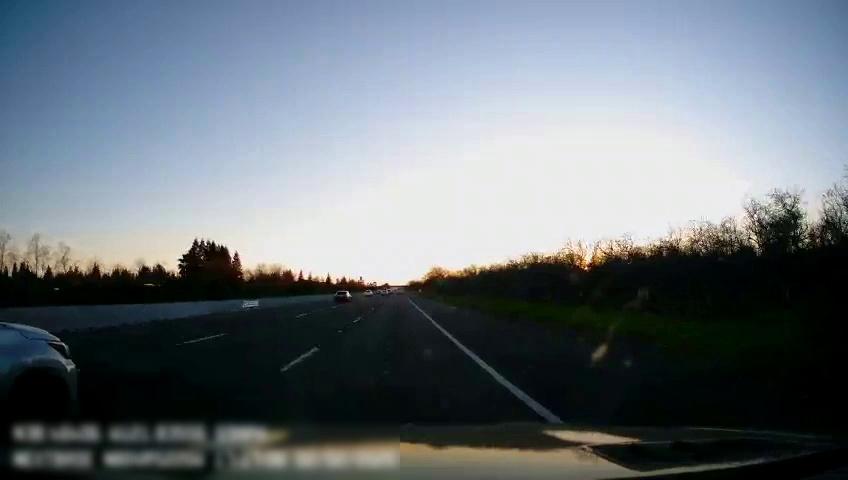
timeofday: Dusk/Dawn/Twilight
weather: Sunny
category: Drivable Space
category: Vehicles | Car
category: Vehicles | SUV
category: Lanes | Current Lane
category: Lanes | Current Lane
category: Lanes | Alternate Lane
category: Traffic | Signs